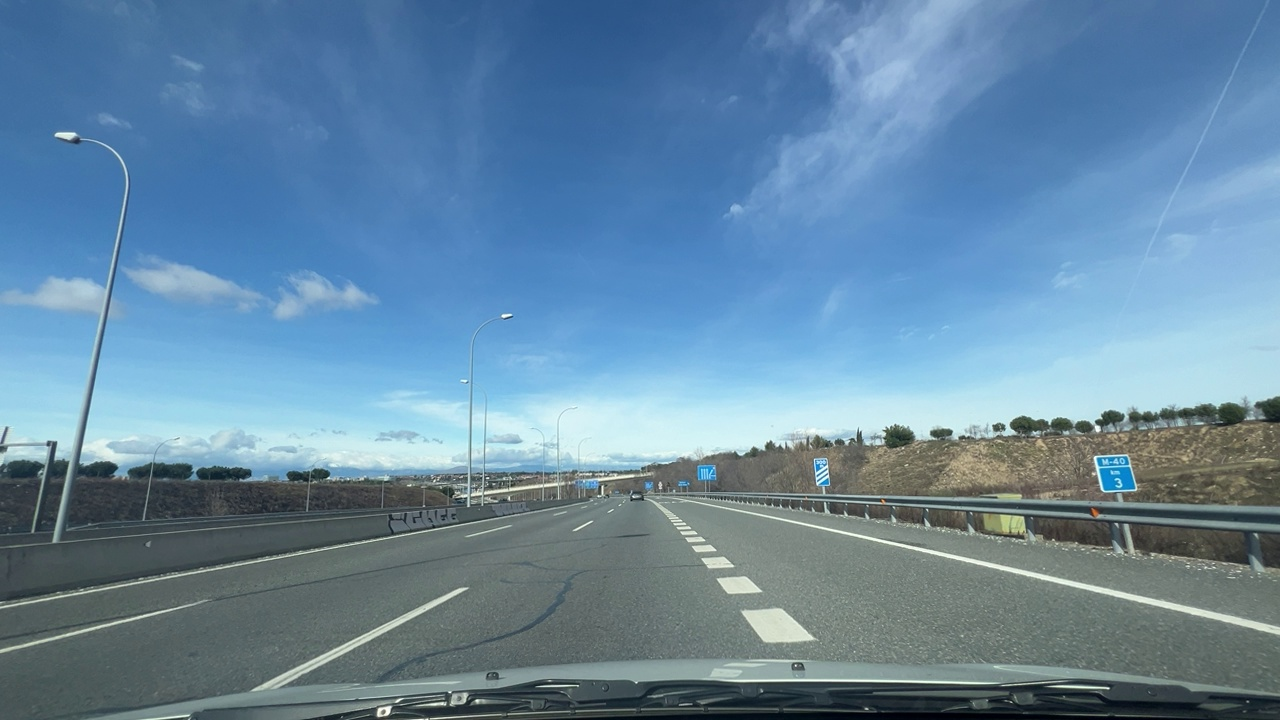
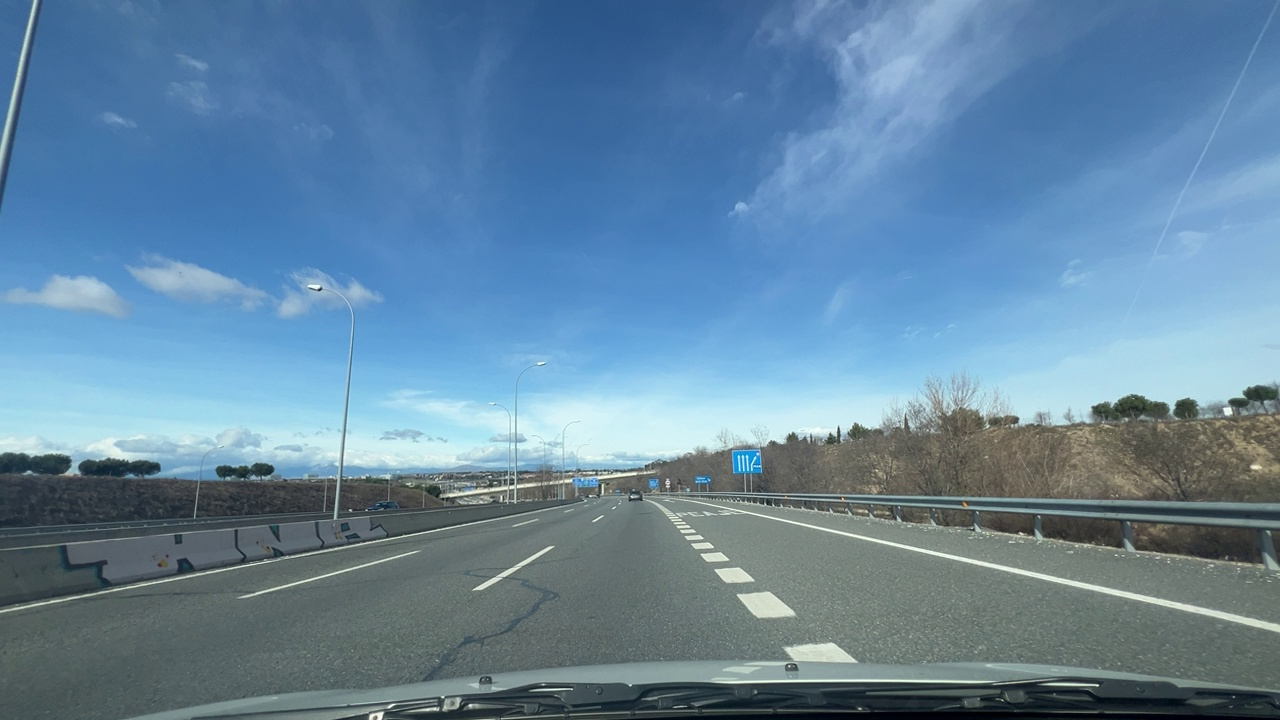
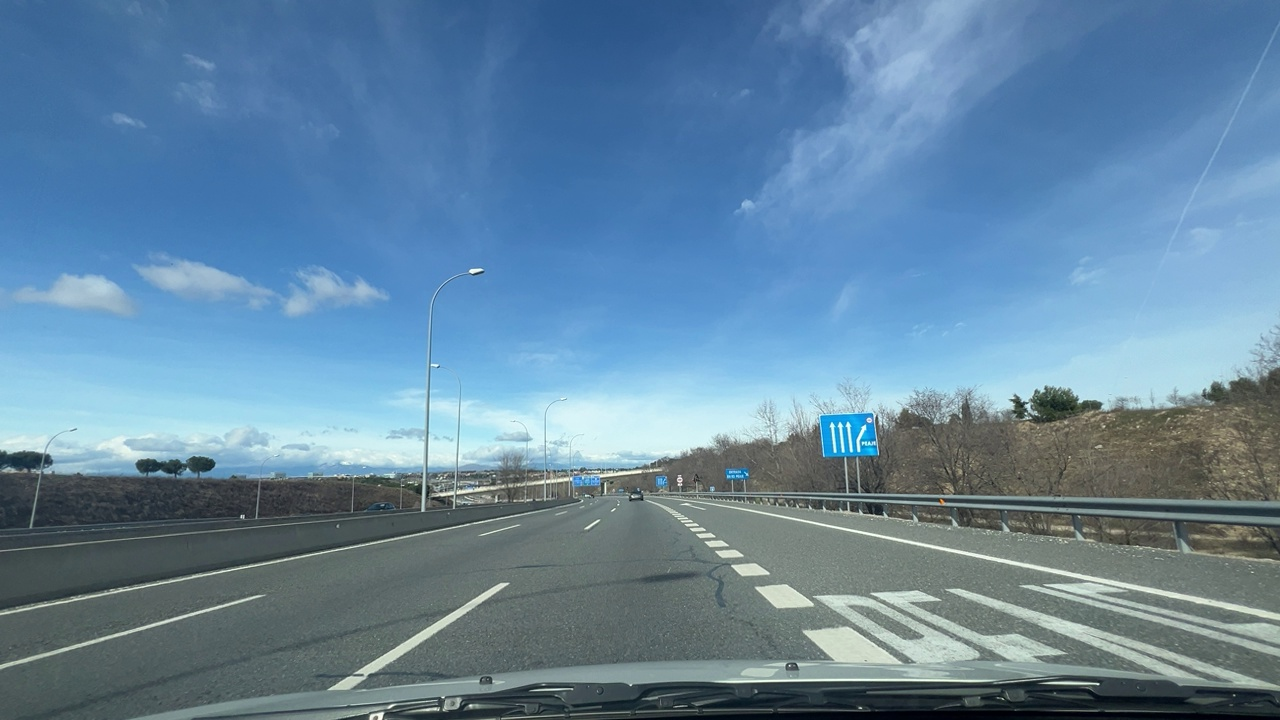
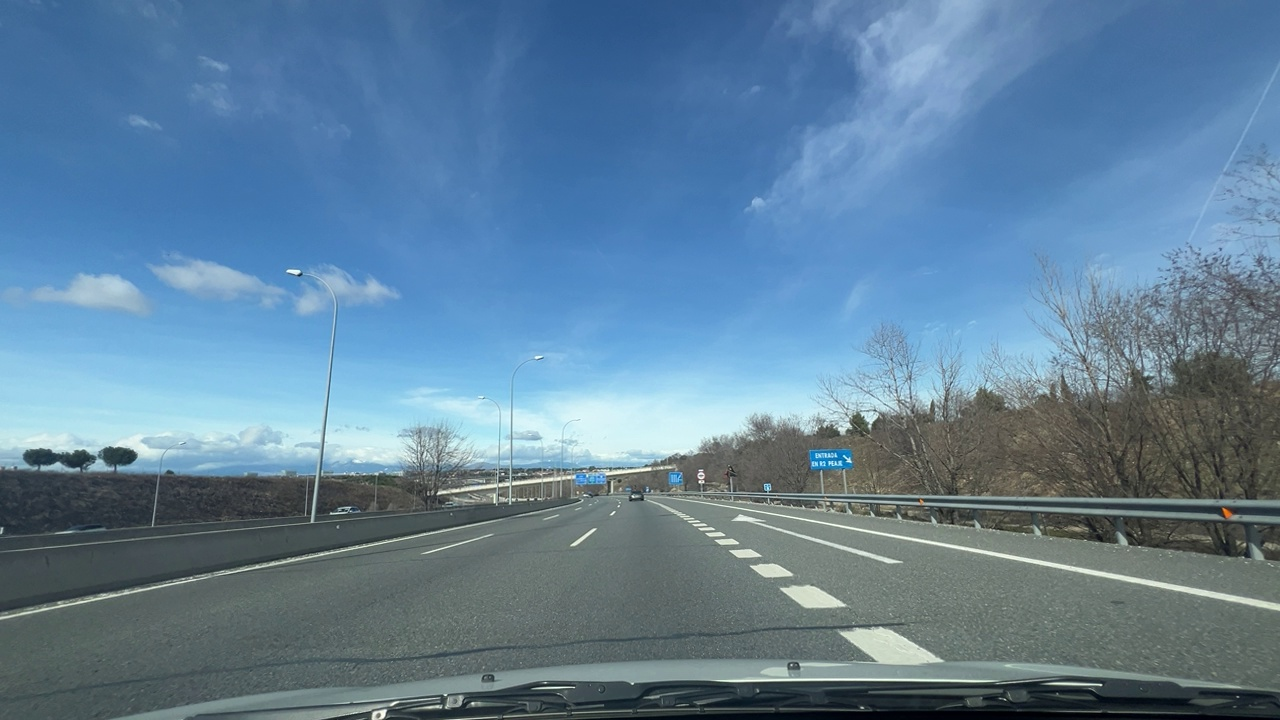
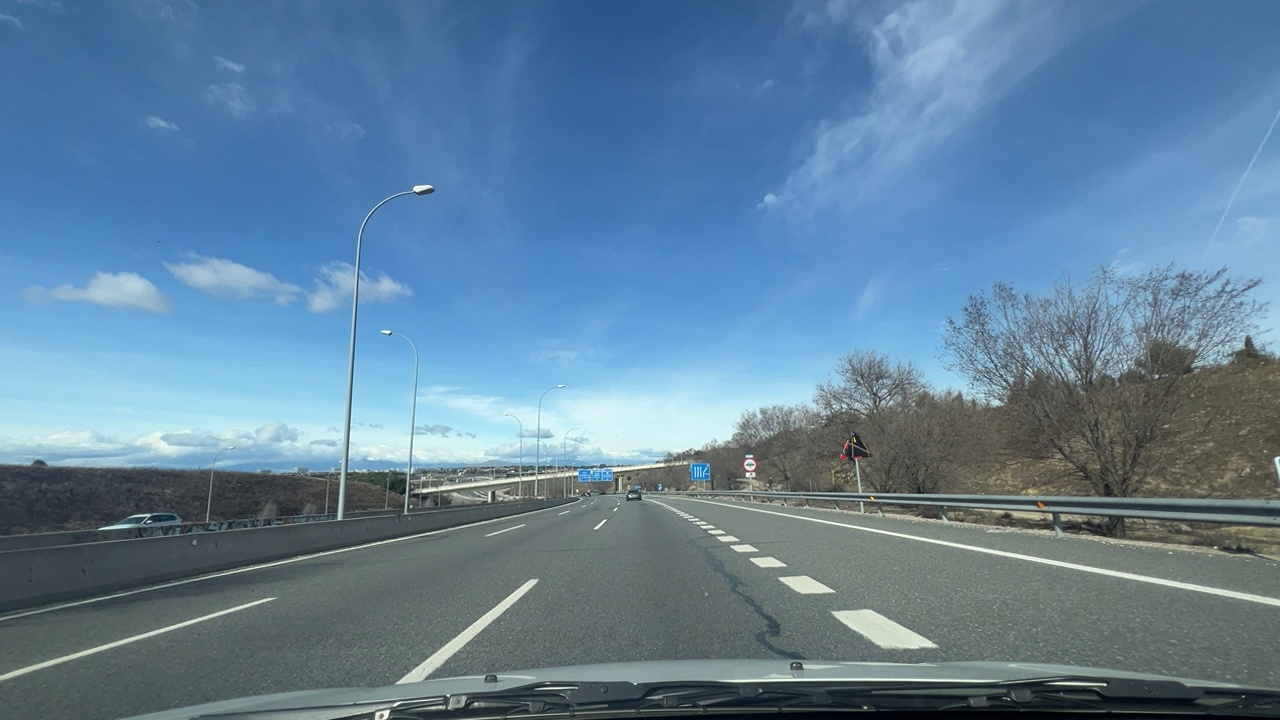
Situation: empty
Question: Are multiple traffic lights regulating the ego direction of travel displaying different colors simultaneously?
Answer: No
Reasoning: There are no traffic lights visible ahead of the ego vehicle.

Situation: empty
Question: Is there a vehicle directly ahead in the ego lane with brake lights on?
Answer: No
Reasoning: The vehicle seen ahead of the ego vehicle is not braking currently.

Situation: empty
Question: Is the distance between the ego vehicle and the vehicle ahead decreasing?
Answer: No
Reasoning: The distance between the ego vehicle and the vehicle ahead is remaining constant.

Situation: empty
Question: Is either the ego vehicle or the leading vehicle stationary?
Answer: No
Reasoning: None of the vehicles are stationary since they are travelling in a highway.